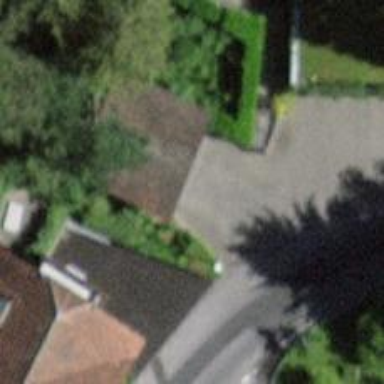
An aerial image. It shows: Garage.